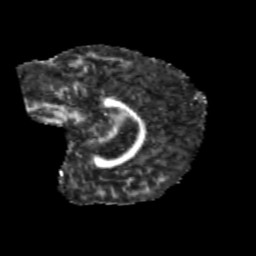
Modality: FA
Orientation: sagittal
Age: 9
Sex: female
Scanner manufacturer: siemens
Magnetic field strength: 3 T
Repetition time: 3.8 s
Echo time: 0.07 s